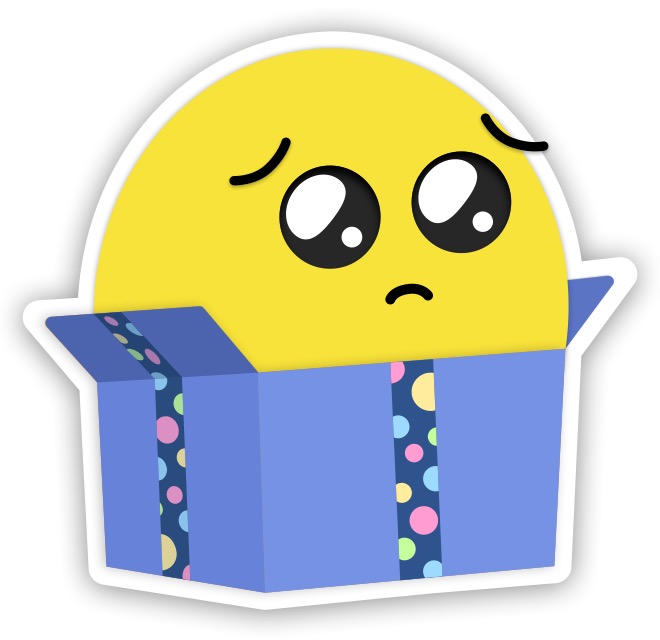
Label: others